Question: I want add a "new" Button in the top of the TabControl, like this:

So, I create a class MyTabControl inherits from TabControl:
'''
using System;
using System.Collections.Generic;
using System.Linq;
using System.Text;
using System.Windows.Controls;
using System.Windows;
using System.ComponentModel;
namespace tabcontrol
{
[TemplatePart(Name="PART_ExtraHeaderHost", Type=typeof(ContentPresenter))]
public class MyTabControl : TabControl
{
#region Fields
private const string ExtraHeaderHostTemplateName = "PART_ExtraHeaderHost";
public static readonly DependencyProperty ExtraHeaderProperty = ExtraHeaderPropertyKey.DependencyProperty;
private static readonly DependencyPropertyKey ExtraHeaderPropertyKey = DependencyProperty.RegisterReadOnly("ExtraHeader", typeof(object), typeof(TabControl), new FrameworkPropertyMetadata(null));
public static readonly DependencyProperty ExtraHeaderStringFormatProperty = ExtraHeaderStringFormatPropertyKey.DependencyProperty;
private static readonly DependencyPropertyKey ExtraHeaderStringFormatPropertyKey = DependencyProperty.RegisterReadOnly("ExtraHeaderStringFormat", typeof(string), typeof(TabControl), new FrameworkPropertyMetadata(null));
public static readonly DependencyProperty ExtraHeaderTemplateProperty = ExtraHeaderTemplatePropertyKey.DependencyProperty;
private static readonly DependencyPropertyKey ExtraHeaderTemplatePropertyKey = DependencyProperty.RegisterReadOnly("ExtraHeaderTemplate", typeof(DataTemplate), typeof(TabControl), new FrameworkPropertyMetadata(null));
public static readonly DependencyProperty ExtraHeaderTemplateSelectorProperty = ExtraHeaderTemplateSelectorPropertyKey.DependencyProperty;
private static readonly DependencyPropertyKey ExtraHeaderTemplateSelectorPropertyKey = DependencyProperty.RegisterReadOnly("ExtraHeaderTemplateSelector", typeof(DataTemplateSelector), typeof(TabControl), new FrameworkPropertyMetadata(null));
#endregion Fields
#region Properties
[DesignerSerializationVisibility(DesignerSerializationVisibility.Hidden)]
public object ExtraHeader
{
get
{
return base.GetValue(ExtraHeaderProperty);
}
internal set
{
base.SetValue(ExtraHeaderPropertyKey, value);
}
}
internal ContentPresenter ExtraHeaderPresenter
{
get
{
return (base.GetTemplateChild("PART_ExtraHeaderHost") as ContentPresenter);
}
}
public string ExtraHeaderStringFormat
{
get
{
return (string)base.GetValue(ExtraHeaderStringFormatProperty);
}
internal set
{
base.SetValue(ExtraHeaderStringFormatPropertyKey, value);
}
}
[DesignerSerializationVisibility(DesignerSerializationVisibility.Hidden)]
public DataTemplate ExtraHeaderTemplate
{
get
{
return (DataTemplate)base.GetValue(ExtraHeaderTemplateProperty);
}
internal set
{
base.SetValue(ExtraHeaderTemplatePropertyKey, value);
}
}
[DesignerSerializationVisibility(DesignerSerializationVisibility.Hidden)]
public DataTemplateSelector ExtraHeaderTemplateSelector
{
get
{
return (DataTemplateSelector)base.GetValue(ExtraHeaderTemplateSelectorProperty);
}
internal set
{
base.SetValue(ExtraHeaderTemplateSelectorPropertyKey, value);
}
}
#endregion Properties
}
}
'''
'PART_ExtraHeaderHost' is placed the "new" Button. In consideration of place other control later, so use 'PART_ExtraHeaderHost' rather than a Button.
But now, I don't know how to use it and style it?
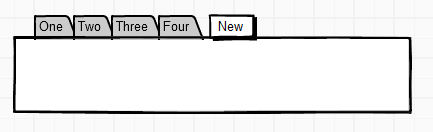
Answer: First, fix your fields to initialize them in the correct order
'''
private static readonly DependencyPropertyKey ExtraHeaderPropertyKey = DependencyProperty.RegisterReadOnly("ExtraHeader", typeof(object), typeof(TabControl), new FrameworkPropertyMetadata(null));
private static readonly DependencyPropertyKey ExtraHeaderStringFormatPropertyKey = DependencyProperty.RegisterReadOnly("ExtraHeaderStringFormat", typeof(string), typeof(TabControl), new FrameworkPropertyMetadata(null));
private static readonly DependencyPropertyKey ExtraHeaderTemplatePropertyKey = DependencyProperty.RegisterReadOnly("ExtraHeaderTemplate", typeof(DataTemplate), typeof(TabControl), new FrameworkPropertyMetadata(null));
private static readonly DependencyPropertyKey ExtraHeaderTemplateSelectorPropertyKey = DependencyProperty.RegisterReadOnly("ExtraHeaderTemplateSelector", typeof(DataTemplateSelector), typeof(TabControl), new FrameworkPropertyMetadata(null));
public static readonly DependencyProperty ExtraHeaderProperty = ExtraHeaderPropertyKey.DependencyProperty;
public static readonly DependencyProperty ExtraHeaderStringFormatProperty = ExtraHeaderStringFormatPropertyKey.DependencyProperty;
public static readonly DependencyProperty ExtraHeaderTemplateProperty = ExtraHeaderTemplatePropertyKey.DependencyProperty;
public static readonly DependencyProperty ExtraHeaderTemplateSelectorProperty = ExtraHeaderTemplateSelectorPropertyKey.DependencyProperty;
'''
add a 'xmlns' declaration to your window with your class namepsace
'''
xmlns:local="clr-namespace:tabcontrol"
'''
And use your class instead of the 'TabControl' class
'''
<local:MyTabControl ....>
'''